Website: bh-photo
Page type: customer-info-address
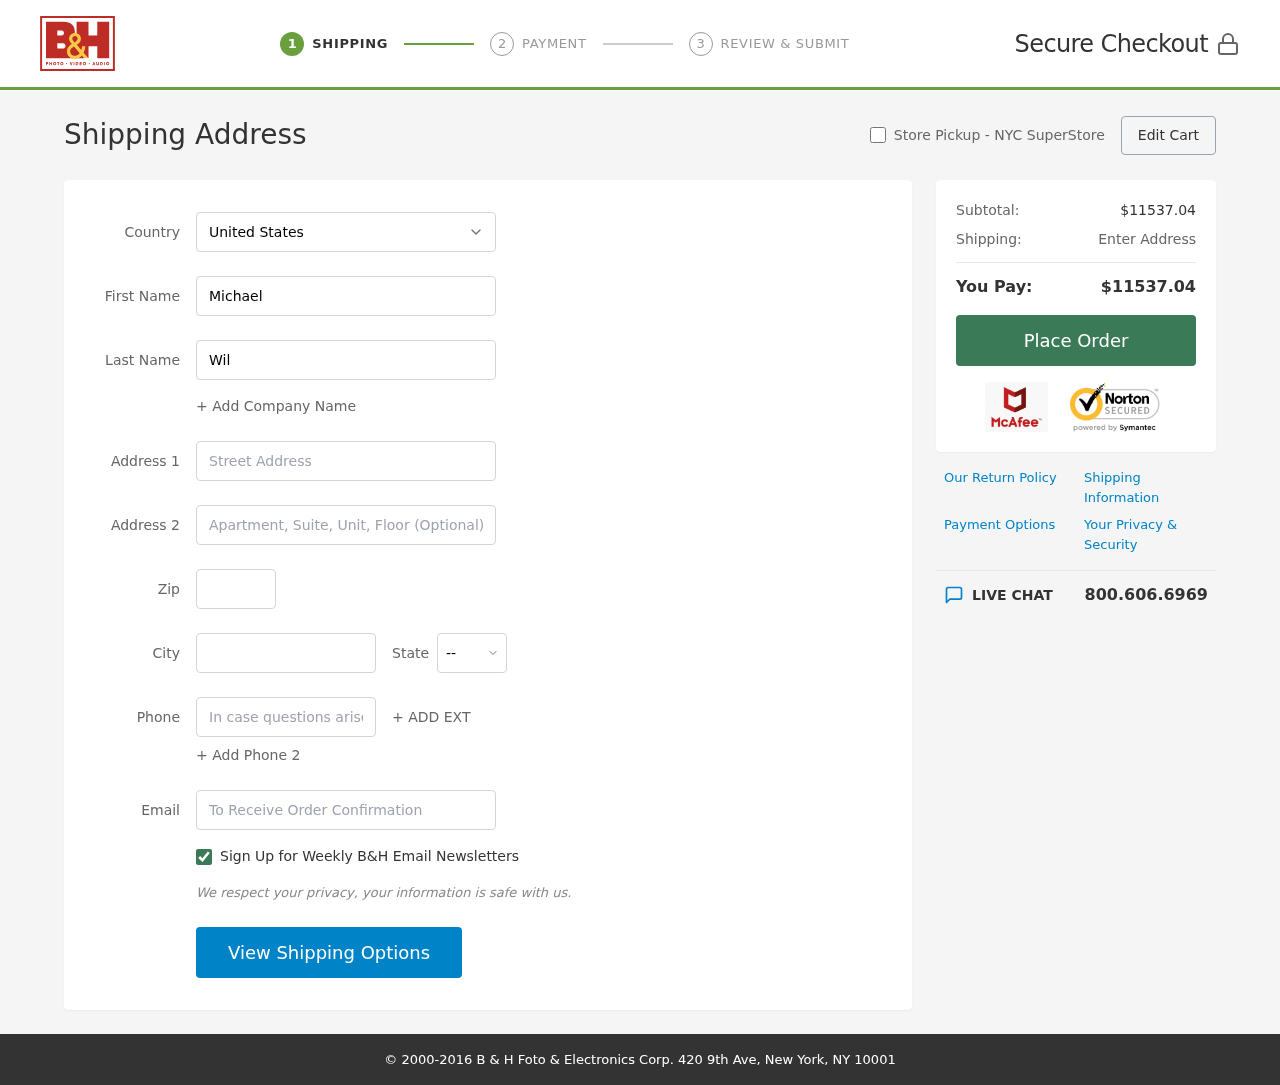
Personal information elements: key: PII_CITY
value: Wandaberg
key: PII_COUNTRY
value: United States
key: PII_EMAIL
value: michael_wilson@yahoo.com
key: PII_FIRSTNAME
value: Michael
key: PII_LASTNAME
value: Wilson
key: PII_PHONE
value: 9568363327
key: PII_POSTCODE
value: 63879
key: PII_STATE_ABBR
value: WY
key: PII_STREET
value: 189 Matthew Branch Suite 454
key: PII_STREET2
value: Suite 125
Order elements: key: ORDER_SUBTOTAL
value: $11537.04
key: ORDER_TOTAL
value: $11537.04